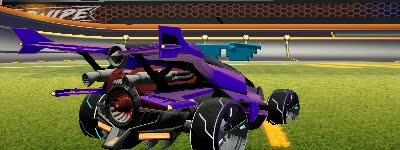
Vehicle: aftershock